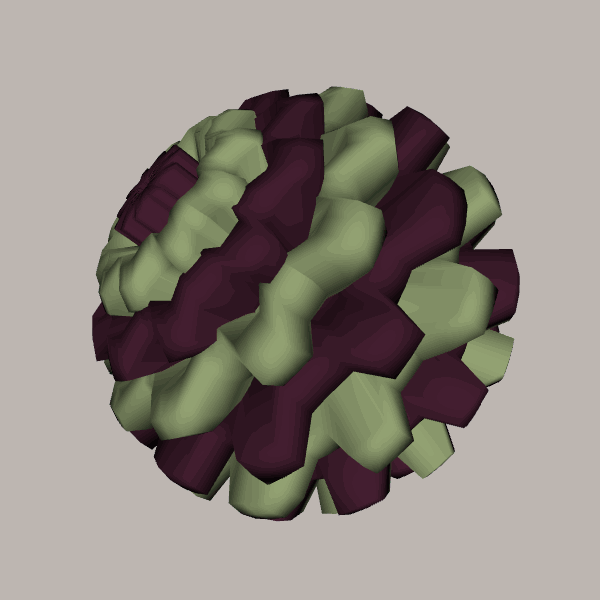
Background: light